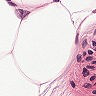
Metastatic tissue present: no